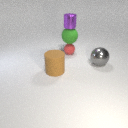
large green rubber sphere below small purple metal cylinder